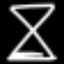
Label: hourglass